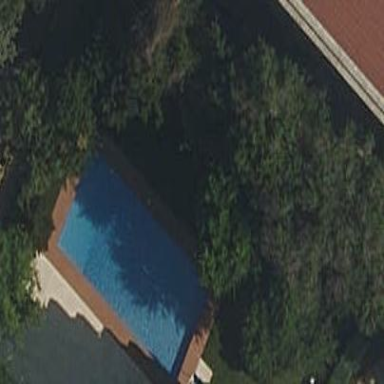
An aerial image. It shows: Swimming pool located in leisure land.